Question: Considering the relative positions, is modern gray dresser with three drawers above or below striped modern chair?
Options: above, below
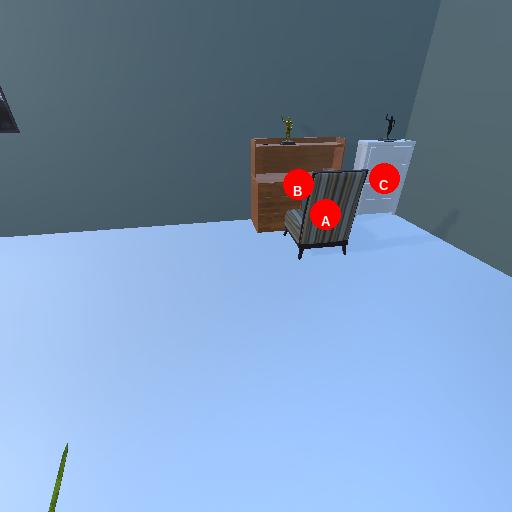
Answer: above